Question: I have an app where I want to show page A, from which the user can navigate to page B or C, from B back to A or to C, and from C only back to A, even if the user when through B to get to C

Currently when I'm executing the B->C transition I first 'PopAsync' to get back to A and then I do 'PushAsync' to get to C, so that the '
The question is: is there a civilized way to set up this navigation scheme while still relying on the built-in Navigation to keep track of navigation stack - I don't want to do that myself and use 'PushModalAsync'.
Note that (as reflected in the image) A and C aren't the end points of the whole navigation stack, there are pages before A and after C, so the stack has to be preserved.
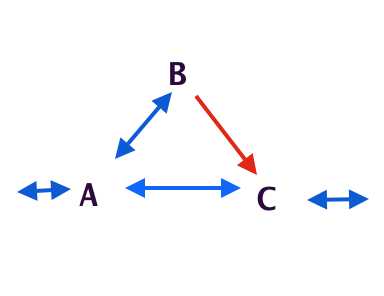
Answer: On iOS the 'NavigationRenderer' has virtual methods 'OnPopViewAsync' and 'OnPushAsync' (similar <URL>:
'''
protected override Task<bool> OnPopViewAsync(Page page, bool animated)
{
return base.OnPopViewAsync(page, animated);
}
protected override Task<bool> OnPushAsync(Page page, bool animated)
{
return base.OnPushAsync(page, animated);
}
'''
They call the corresponding base method with two arguments, the page and whether to animate the transition. Thus, you might be able to enable or disable the animation using the following approach:
1. Derive a custom navigation page.
2. Add an "Animated" property.
3. Derive a custom navigation renderer for your custom navigation page.
4. Override the pop and push methods calling their base methods with the "Animated" property.
Note that I haven't tried this approach, yet, since it is quite some work to do. But disabling animations on all navigation pages did work this way.
---
It took me several hours to actually implement my solution for my own project. Therefore, I'll share some more details. (I developed and tested on Xamarin.Forms 1.2.3-pre4.)
## The custom navigation page
Besides the above-mentioned 'Animated' property my navigation page re-implements the two transition functions and adds an optional argument 'animated', which is 'true' by default. This way we'll be able to keep all existing code and only add a 'false' where needed.
Furthermore, both method will sleep for a very short time (10 ms) after pushing/popping the page. Without this delay we'd ran into trouble with consecutive calls.
'''
public class CustomNavigationPage: NavigationPage
{
public bool Animated { get; private set; }
public CustomNavigationPage(Page page) : base(page)
{
}
// Analysis disable once MethodOverloadWithOptionalParameter
public async Task PushAsync(Page page, bool animated = true)
{
Animated = animated;
await base.PushAsync(page);
await Task.Run(delegate {
Thread.Sleep(10);
});
}
// Analysis disable once MethodOverloadWithOptionalParameter
public async Task<Page> PopAsync(bool animated = true)
{
Animated = animated;
var task = await base.PopAsync();
await Task.Run(delegate {
Thread.Sleep(10);
});
return task;
}
}
'''
## The custom navigation renderer
The renderer for my custom navigation page overrides both transition methods and passes the 'Animated' property to their base methods. (It's kind of ugly to inject a flag this way, but I couldn't find a better solution.)
'''
public class CustomNavigationRenderer: NavigationRenderer
{
protected override Task<bool> OnPopViewAsync(Page page, bool animated)
{
return base.OnPopViewAsync(page, (Element as CustomNavigationPage).Animated);
}
protected override Task<bool> OnPushAsync(Page page, bool animated)
{
return base.OnPushAsync(page, (Element as CustomNavigationPage).Animated);
}
}
'''
This is for iOS. But on Android it's almost identically.
## An example application
To demonstrate the possibilities of consecutively pushing and popping pages, I wrote the following application.
The 'App' class simply creates a new 'DemoPage' wrapped into a 'CustomNavigationPage'. Note that this instance must be publicly accessible for this example.
'''
public static class App
{
public static CustomNavigationPage NavigationPage;
public static Page GetMainPage()
{
return NavigationPage = new CustomNavigationPage(new DemoPage("Root"));
}
}
'''
The demo page contains a number of buttons that push and pop pages in different orders. You can add or remove the 'false' option for each call to 'PushAsync' or 'PopAsync'.
'''
public class DemoPage: ContentPage
{
public DemoPage(string title)
{
Title = title;
Content = new StackLayout {
Children = {
new Button {
Text = "Push",
Command = new Command(o => App.NavigationPage.PushAsync(new DemoPage("Pushed"))),
},
new Button {
Text = "Pop",
Command = new Command(o => App.NavigationPage.PopAsync()),
},
new Button {
Text = "Push + Pop",
Command = new Command(async o => {
await App.NavigationPage.PushAsync(new DemoPage("Pushed (will pop immediately)"));
await App.NavigationPage.PopAsync();
}),
},
new Button {
Text = "Pop + Push",
Command = new Command(async o => {
await App.NavigationPage.PopAsync(false);
await App.NavigationPage.PushAsync(new DemoPage("Popped and pushed immediately"));
}),
},
new Button {
Text = "Push twice",
Command = new Command(async o => {
await App.NavigationPage.PushAsync(new DemoPage("Pushed (1/2)"), false);
await App.NavigationPage.PushAsync(new DemoPage("Pushed (2/2)"));
}),
},
new Button {
Text = "Pop twice",
Command = new Command(async o => {
await App.NavigationPage.PopAsync(false);
await App.NavigationPage.PopAsync();
}),
},
},
};
}
}
'''
It cost me hours of debugging to find out that you need to use an instance of 'NavigationPage' (or a derivative) rather than the 'ContentPage''s 'Navigation'! Otherwise the immediate call of two or more pops or pushes leads to strange behaviour and crashes.